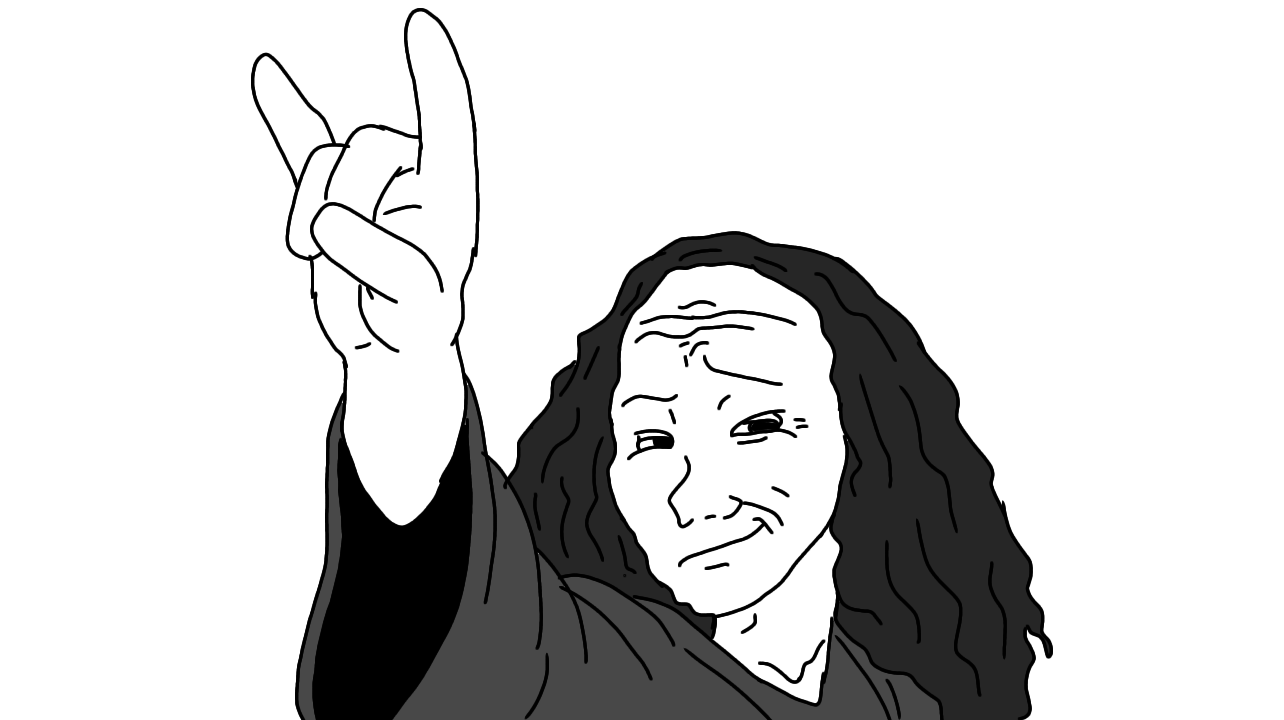
Label: 5_Smugjak